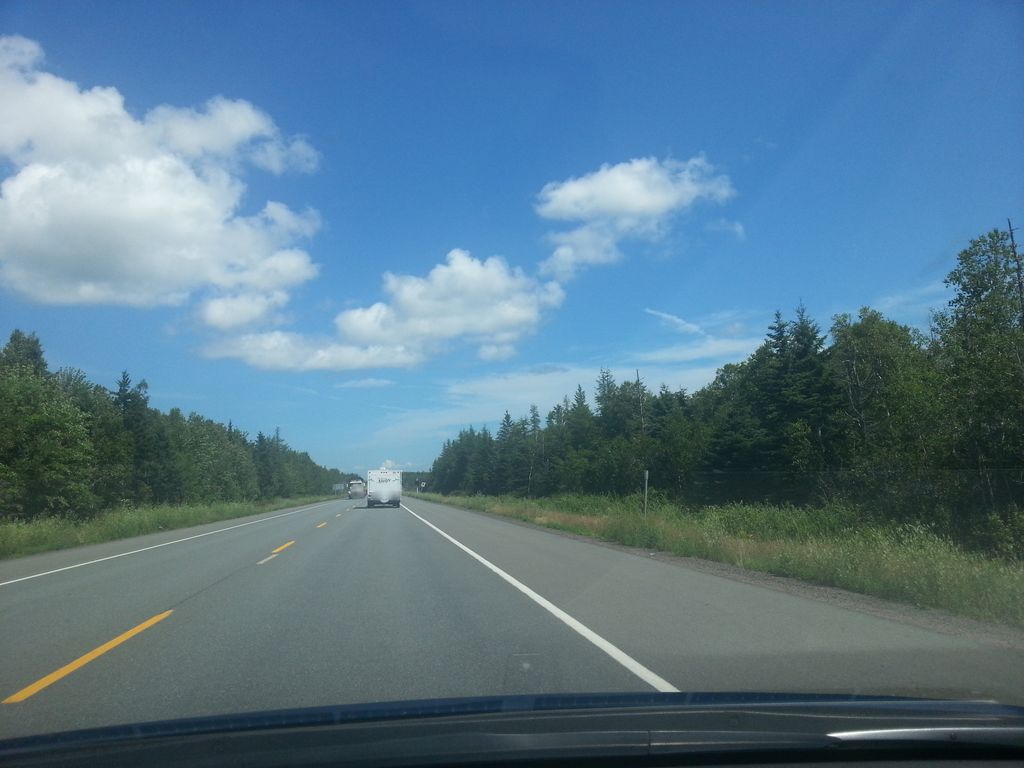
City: charlottetown